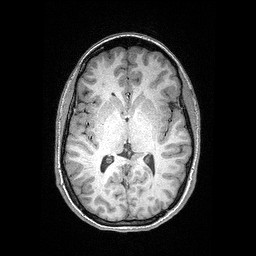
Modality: T1w
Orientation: coronal
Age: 23
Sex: female
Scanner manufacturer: siemens
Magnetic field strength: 3 T
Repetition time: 2.4 s
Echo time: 0.03 s